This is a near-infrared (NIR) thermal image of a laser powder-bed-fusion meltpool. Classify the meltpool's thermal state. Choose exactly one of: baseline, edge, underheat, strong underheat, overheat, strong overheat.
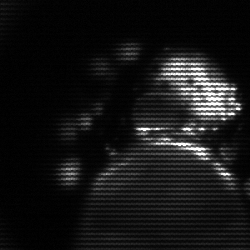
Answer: baseline